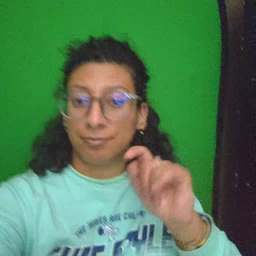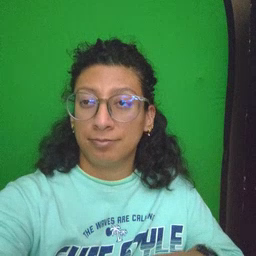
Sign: every